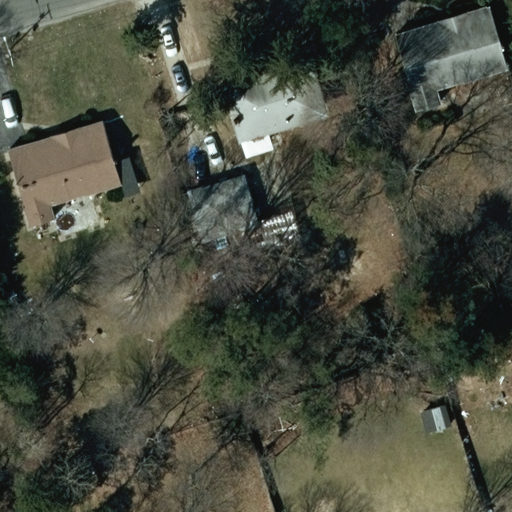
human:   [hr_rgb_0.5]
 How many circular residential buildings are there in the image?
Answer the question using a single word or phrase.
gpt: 0

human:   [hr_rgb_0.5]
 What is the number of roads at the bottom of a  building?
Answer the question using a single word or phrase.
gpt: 0

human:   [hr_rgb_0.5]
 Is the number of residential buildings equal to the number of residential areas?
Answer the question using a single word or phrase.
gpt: no

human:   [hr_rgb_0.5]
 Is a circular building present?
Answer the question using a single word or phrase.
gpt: no

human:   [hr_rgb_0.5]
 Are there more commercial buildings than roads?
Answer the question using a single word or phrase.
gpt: no

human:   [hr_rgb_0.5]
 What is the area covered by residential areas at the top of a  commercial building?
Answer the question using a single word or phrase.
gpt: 0m2

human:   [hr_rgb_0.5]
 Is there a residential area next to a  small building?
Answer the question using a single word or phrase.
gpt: no

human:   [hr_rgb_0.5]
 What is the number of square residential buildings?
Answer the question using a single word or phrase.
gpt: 0

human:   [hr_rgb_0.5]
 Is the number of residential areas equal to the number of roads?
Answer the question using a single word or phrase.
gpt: yes

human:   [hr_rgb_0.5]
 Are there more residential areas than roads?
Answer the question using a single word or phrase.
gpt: no

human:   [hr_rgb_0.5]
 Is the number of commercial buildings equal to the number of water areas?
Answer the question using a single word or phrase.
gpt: yes

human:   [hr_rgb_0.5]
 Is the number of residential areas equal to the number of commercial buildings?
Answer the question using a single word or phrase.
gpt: no

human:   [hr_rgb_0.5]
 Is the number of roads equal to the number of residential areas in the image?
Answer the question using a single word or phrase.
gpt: yes

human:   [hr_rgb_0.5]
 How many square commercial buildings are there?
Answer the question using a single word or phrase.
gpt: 0

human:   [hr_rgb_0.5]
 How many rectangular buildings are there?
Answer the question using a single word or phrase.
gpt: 2

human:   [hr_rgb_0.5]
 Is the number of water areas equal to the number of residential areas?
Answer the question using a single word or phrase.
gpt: no

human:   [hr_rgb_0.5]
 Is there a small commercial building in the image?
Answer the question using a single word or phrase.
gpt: no

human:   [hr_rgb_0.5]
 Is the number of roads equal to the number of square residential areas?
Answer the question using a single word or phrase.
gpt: no

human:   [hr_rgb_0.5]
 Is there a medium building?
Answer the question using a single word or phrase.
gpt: yes

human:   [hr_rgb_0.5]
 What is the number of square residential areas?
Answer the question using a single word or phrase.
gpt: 0

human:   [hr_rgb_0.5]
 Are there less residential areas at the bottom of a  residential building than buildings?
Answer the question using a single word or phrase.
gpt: yes

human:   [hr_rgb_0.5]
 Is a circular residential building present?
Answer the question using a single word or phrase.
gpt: no

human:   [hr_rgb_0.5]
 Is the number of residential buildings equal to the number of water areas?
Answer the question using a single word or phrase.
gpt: no

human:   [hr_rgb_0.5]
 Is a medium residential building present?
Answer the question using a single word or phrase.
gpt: yes

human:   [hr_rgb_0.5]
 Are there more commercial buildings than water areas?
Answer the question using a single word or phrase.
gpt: no

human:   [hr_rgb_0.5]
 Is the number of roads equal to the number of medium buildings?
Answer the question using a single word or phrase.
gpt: no

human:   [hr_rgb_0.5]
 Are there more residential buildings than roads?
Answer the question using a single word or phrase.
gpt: yes

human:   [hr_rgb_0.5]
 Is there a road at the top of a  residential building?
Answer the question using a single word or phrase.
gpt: yes

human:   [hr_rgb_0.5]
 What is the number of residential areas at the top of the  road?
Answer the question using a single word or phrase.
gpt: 1

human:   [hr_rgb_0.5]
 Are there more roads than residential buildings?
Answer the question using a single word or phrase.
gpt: no

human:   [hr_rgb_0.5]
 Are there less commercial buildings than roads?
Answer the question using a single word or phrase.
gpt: yes

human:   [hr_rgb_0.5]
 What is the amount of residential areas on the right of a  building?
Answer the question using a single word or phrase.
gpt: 1

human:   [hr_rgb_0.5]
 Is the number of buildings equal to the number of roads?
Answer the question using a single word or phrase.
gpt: no

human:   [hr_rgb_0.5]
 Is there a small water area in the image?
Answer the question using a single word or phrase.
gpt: no

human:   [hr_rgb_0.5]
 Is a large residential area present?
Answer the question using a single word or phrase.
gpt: yes

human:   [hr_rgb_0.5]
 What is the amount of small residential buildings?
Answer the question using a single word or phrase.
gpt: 0